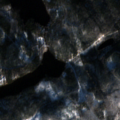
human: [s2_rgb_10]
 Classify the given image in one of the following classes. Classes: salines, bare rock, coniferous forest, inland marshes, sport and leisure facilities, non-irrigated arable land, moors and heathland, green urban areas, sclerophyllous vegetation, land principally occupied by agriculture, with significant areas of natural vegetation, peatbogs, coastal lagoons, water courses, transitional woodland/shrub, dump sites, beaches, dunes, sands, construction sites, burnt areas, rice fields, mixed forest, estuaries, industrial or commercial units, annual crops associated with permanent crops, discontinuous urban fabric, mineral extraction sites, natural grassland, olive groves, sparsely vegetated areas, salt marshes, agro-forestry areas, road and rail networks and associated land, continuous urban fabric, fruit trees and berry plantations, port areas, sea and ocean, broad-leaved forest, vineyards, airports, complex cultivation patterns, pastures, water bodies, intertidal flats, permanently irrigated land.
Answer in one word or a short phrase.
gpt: coniferous forest, mixed forest, transitional woodland/shrub, water bodies